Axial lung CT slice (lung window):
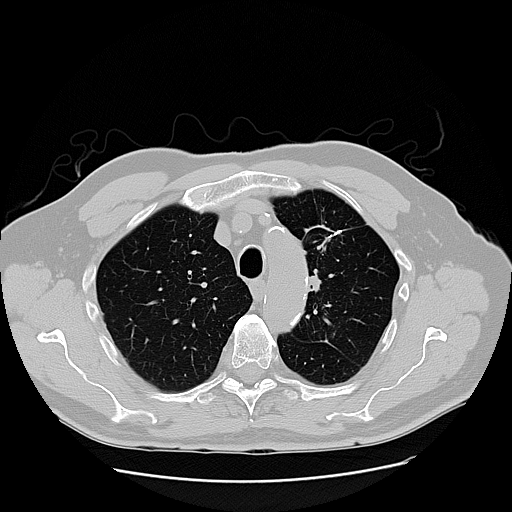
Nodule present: no